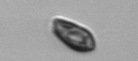
Label: Cryptophyta